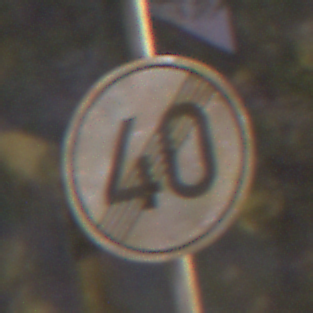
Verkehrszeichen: EndeGeschwindigkeit40
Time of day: Night
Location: Outdoor (Suburban)
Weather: PartlyCloudy
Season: NotSpecified
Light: Artificial